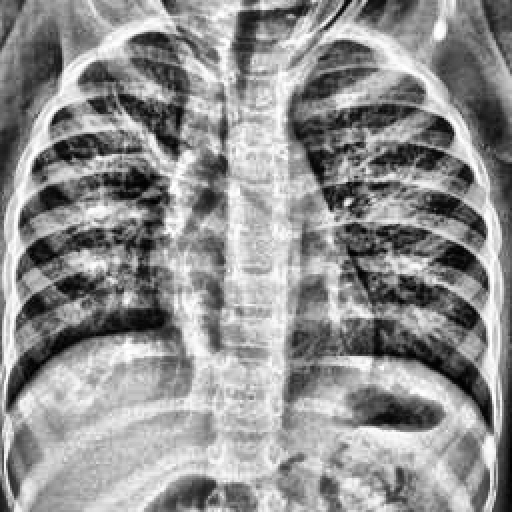
Finding: TUBERCULOSIS